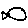
Label: fish